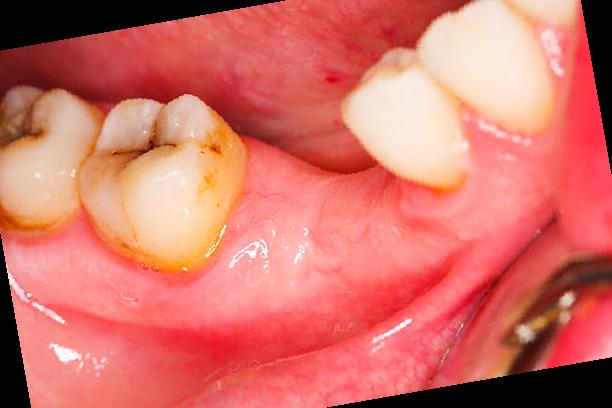
Condition: Gingivitis